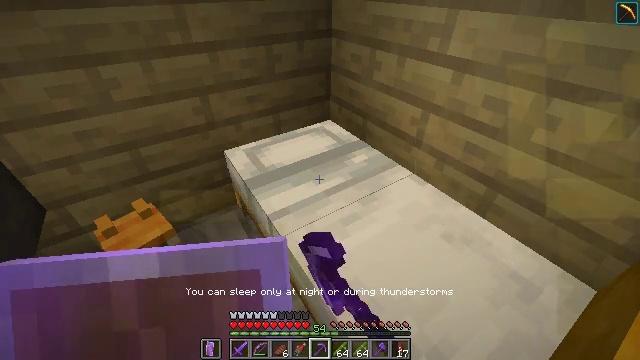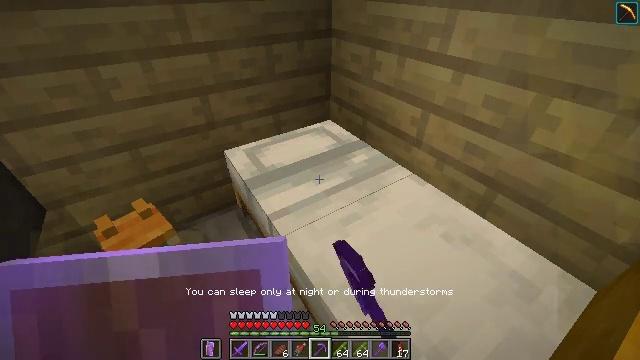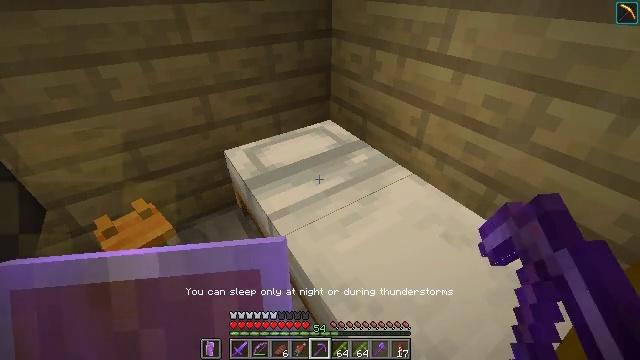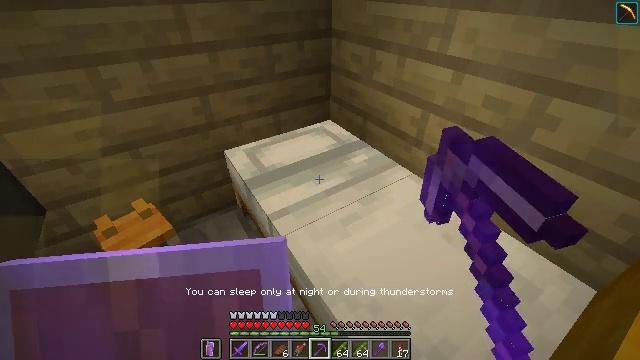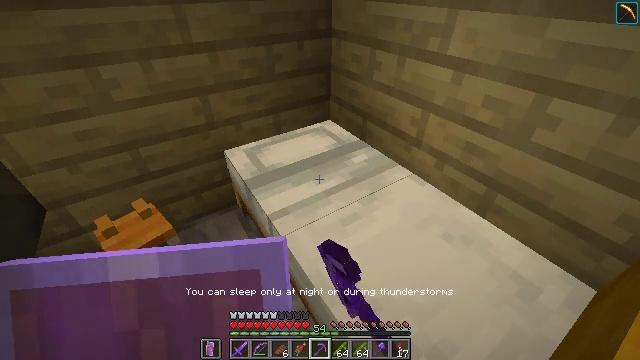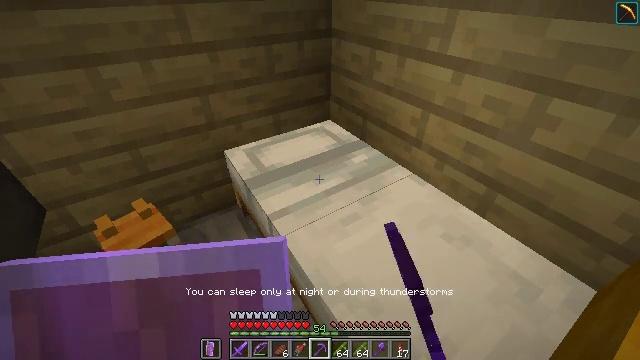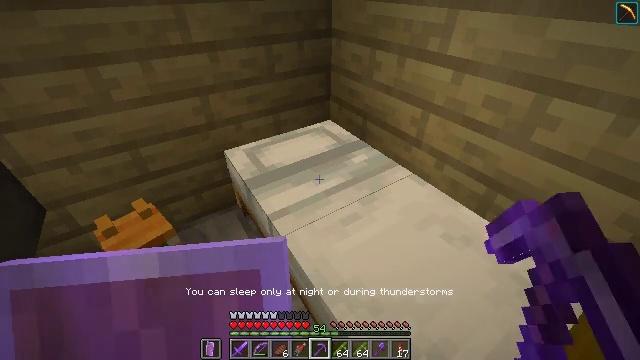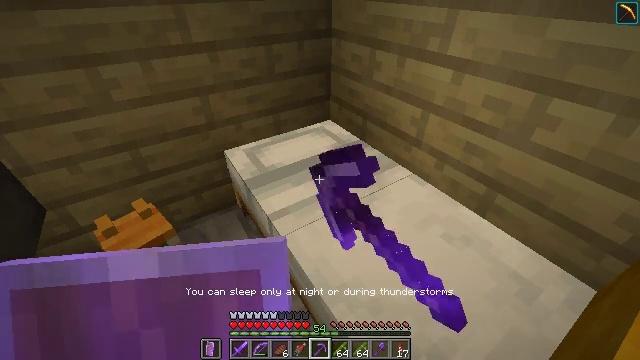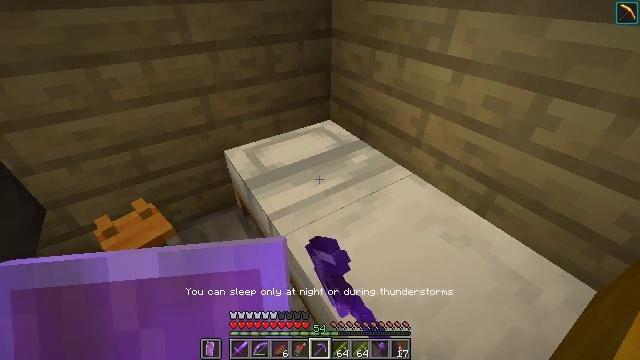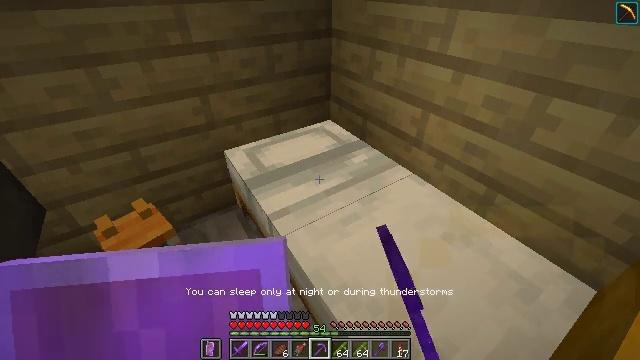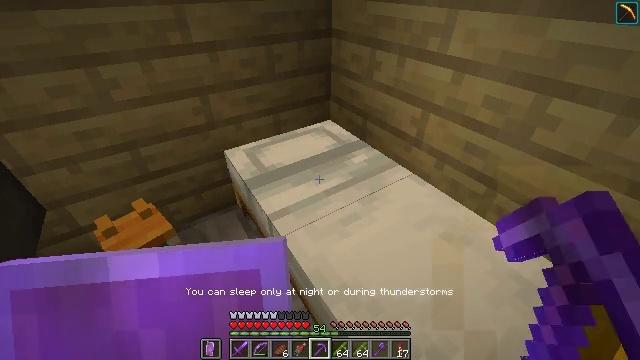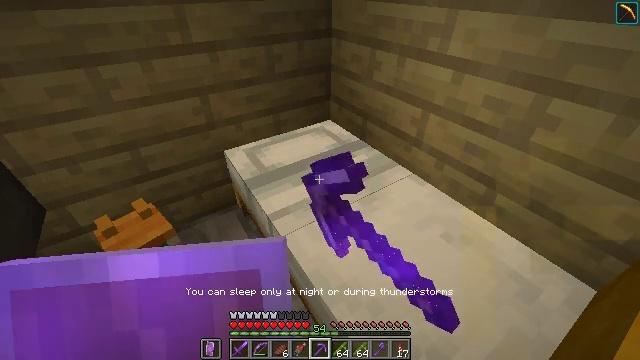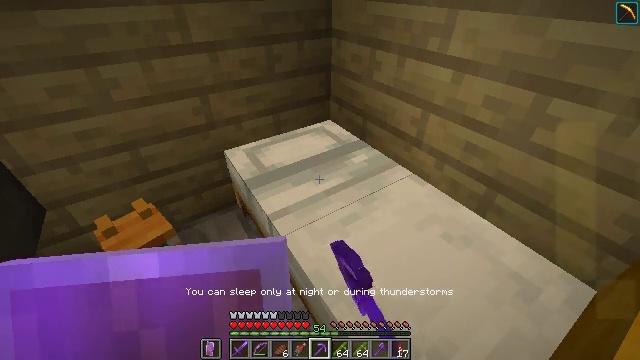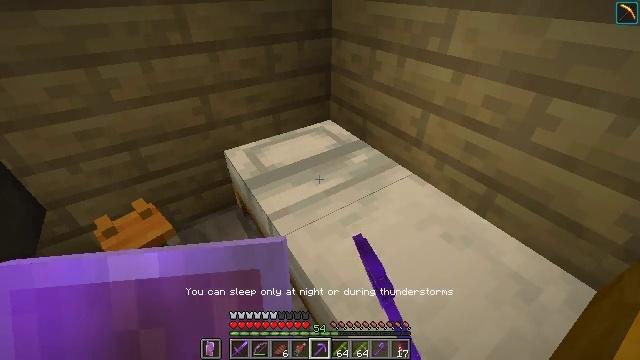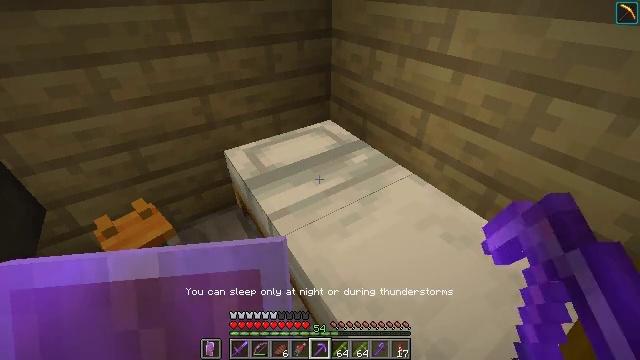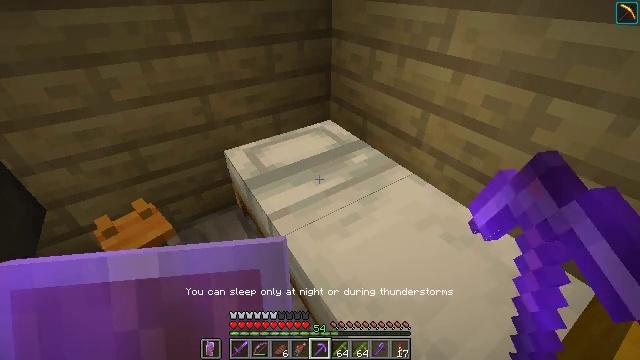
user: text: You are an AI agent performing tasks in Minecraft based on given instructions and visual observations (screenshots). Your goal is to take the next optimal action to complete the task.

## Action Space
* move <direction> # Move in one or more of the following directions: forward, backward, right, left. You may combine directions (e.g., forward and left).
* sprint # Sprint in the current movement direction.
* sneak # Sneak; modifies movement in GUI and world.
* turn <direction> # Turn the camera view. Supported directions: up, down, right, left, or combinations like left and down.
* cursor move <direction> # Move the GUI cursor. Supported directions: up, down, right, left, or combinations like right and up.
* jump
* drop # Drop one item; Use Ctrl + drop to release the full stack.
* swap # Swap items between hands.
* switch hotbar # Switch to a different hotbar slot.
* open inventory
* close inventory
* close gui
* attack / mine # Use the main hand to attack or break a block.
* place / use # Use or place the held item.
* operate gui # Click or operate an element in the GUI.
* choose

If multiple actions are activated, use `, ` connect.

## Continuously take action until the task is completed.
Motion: motion action
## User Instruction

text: Break the spruce log from the tree.
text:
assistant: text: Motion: use / place
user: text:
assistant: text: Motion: use / place
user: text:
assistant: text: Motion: use / place
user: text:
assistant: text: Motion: use / place
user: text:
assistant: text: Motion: use / place
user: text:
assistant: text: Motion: use / place
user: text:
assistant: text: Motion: use / place
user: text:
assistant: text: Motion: use / place
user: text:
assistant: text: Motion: use / place
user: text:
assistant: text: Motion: use / place
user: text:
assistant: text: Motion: use / place
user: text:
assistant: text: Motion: use / place
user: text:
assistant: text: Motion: use / place
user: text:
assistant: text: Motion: use / place
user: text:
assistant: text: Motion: use / place
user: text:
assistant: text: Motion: use / place
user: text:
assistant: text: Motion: use / place
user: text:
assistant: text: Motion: use / place
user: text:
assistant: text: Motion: use / place
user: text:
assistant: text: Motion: use / place
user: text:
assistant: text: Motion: use / place
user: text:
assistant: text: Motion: use / place
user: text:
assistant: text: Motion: use / place
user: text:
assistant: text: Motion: use / place
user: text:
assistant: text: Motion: use / place
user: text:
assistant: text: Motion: use / place
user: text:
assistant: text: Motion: use / place
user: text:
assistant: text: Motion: use / place
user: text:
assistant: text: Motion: use / place
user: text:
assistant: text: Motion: use / place